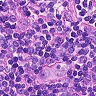
Metastatic tissue present: no